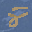
Label: 8